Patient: sex F, age 71
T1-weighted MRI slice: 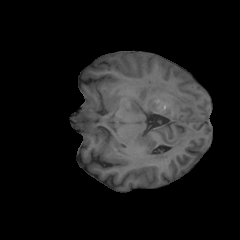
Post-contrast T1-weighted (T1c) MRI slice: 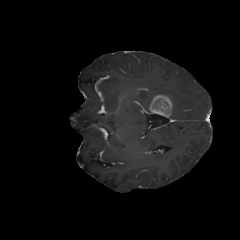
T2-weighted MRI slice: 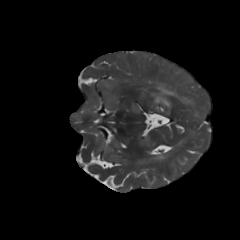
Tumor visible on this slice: yes
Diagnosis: Glioblastoma, IDH-wildtype
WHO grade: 4